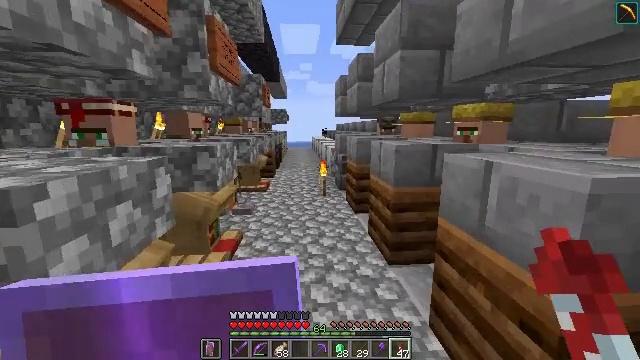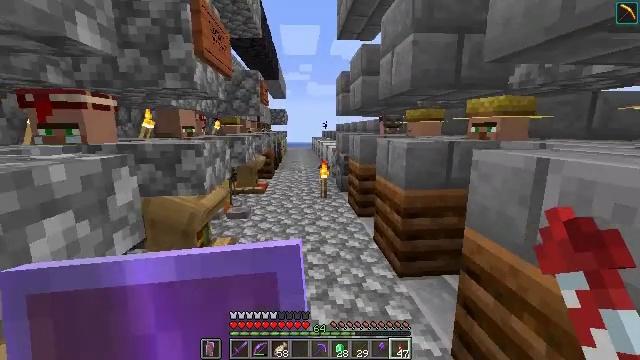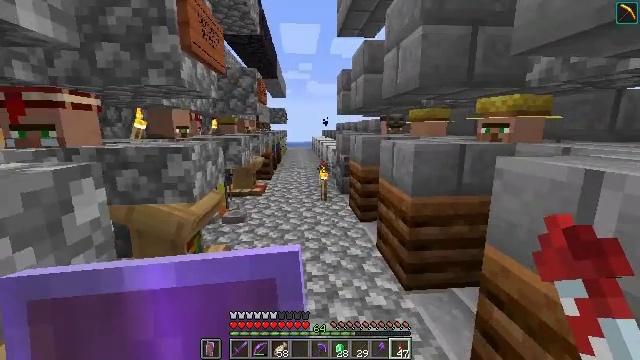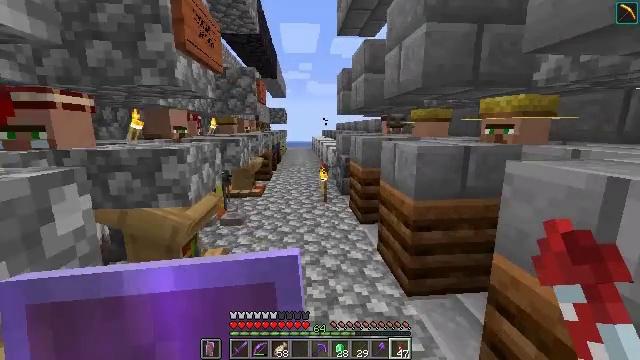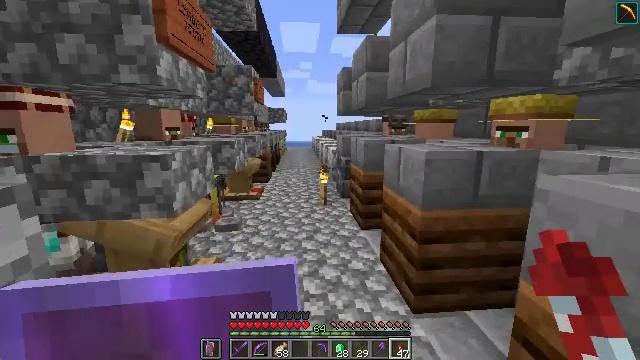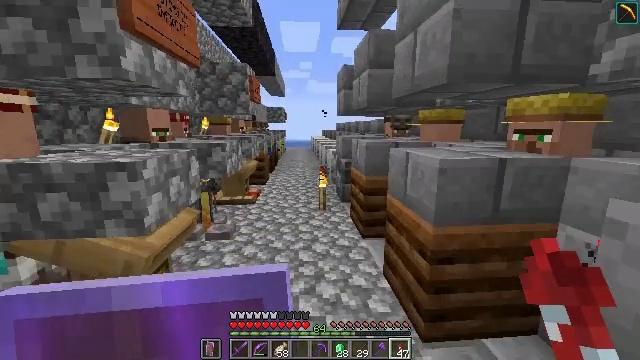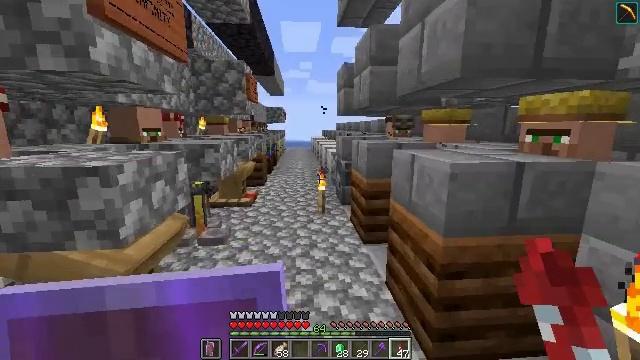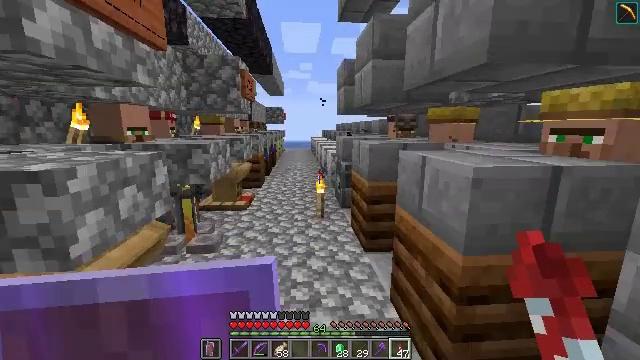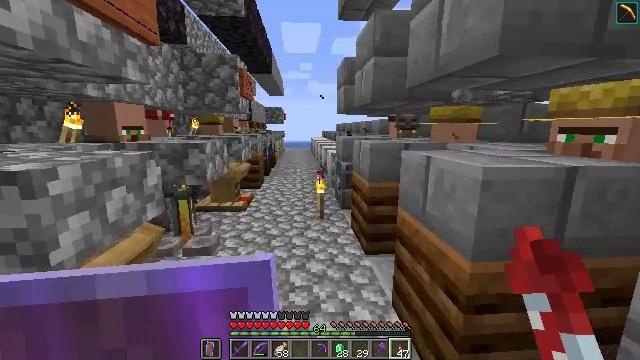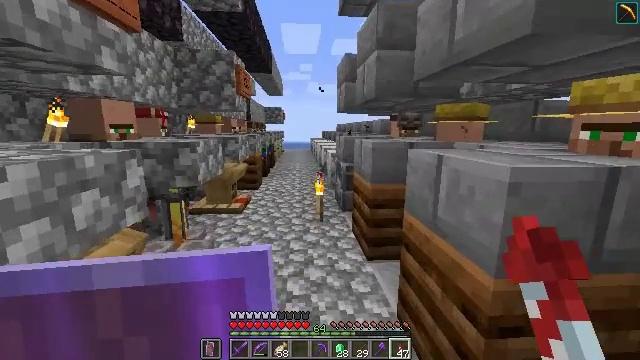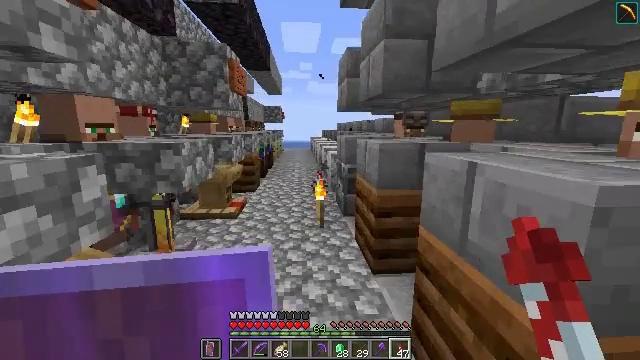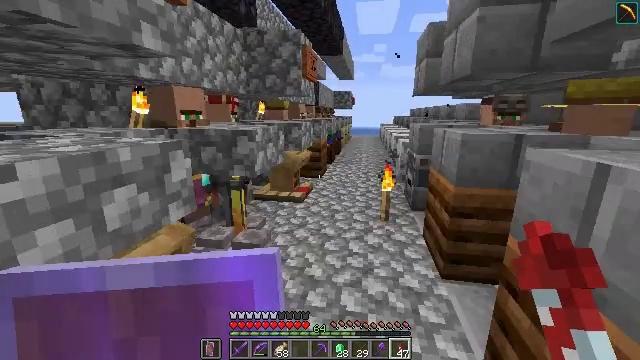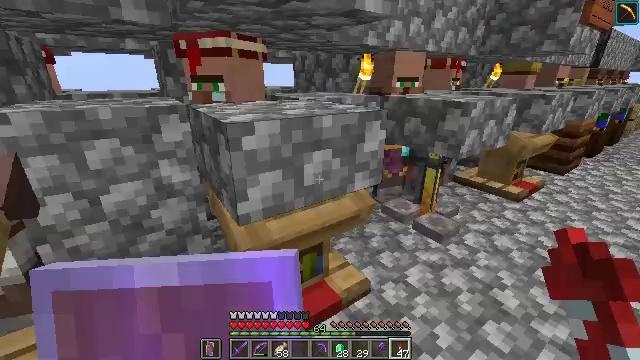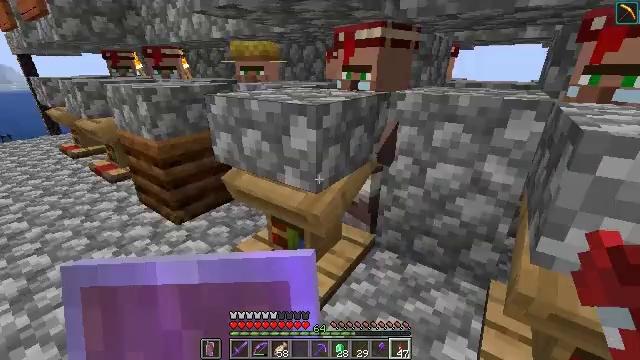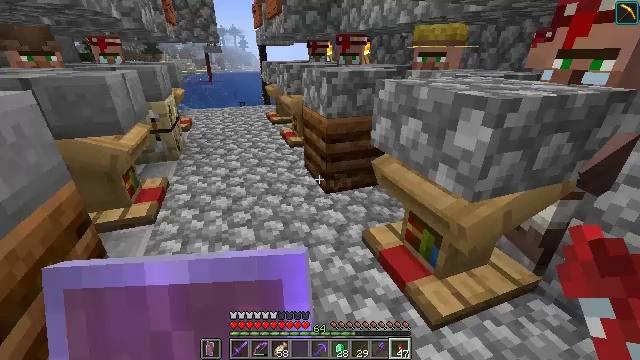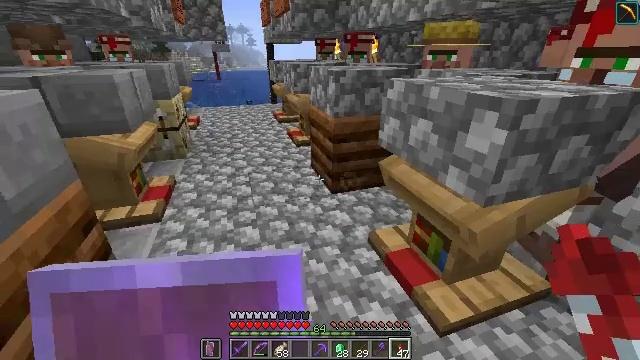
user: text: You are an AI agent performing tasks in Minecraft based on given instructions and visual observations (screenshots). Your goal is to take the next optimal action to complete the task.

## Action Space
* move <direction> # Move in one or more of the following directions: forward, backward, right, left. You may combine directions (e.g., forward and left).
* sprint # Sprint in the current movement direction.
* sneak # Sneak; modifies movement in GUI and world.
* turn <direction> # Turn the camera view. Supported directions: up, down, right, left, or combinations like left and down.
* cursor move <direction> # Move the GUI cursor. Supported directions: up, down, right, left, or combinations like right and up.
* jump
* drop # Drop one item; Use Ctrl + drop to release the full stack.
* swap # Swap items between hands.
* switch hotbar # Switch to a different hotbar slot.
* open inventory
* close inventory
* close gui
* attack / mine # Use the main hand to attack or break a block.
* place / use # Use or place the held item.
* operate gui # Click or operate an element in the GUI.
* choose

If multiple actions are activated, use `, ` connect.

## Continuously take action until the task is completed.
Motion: motion action
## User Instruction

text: Left click on the blast furnace to break it.
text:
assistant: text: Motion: move forward
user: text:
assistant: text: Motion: move forward
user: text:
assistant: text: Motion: move forward
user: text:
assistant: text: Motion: move forward
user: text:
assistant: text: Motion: move forward
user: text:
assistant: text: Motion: move forward
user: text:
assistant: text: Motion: move forward
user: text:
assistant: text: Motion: move forward
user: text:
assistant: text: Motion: move forward
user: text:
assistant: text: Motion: move forward
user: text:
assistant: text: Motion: move forward, turn left and down
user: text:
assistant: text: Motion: turn left and down
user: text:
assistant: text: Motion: turn left and down
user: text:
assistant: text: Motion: move forward, turn left and down
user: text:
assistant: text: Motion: move forward, turn left
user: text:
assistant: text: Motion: move forward
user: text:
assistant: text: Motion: move forward
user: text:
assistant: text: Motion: move forward
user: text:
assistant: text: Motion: move forward
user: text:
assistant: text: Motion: move forward
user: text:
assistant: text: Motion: move forward
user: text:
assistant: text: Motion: move forward, sprint
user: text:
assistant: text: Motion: move forward, sprint, turn left and up
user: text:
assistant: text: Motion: move forward, sprint, turn left and up
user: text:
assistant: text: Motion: move forward, sprint, turn left and up
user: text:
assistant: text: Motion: move forward, sprint
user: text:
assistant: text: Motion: move forward, sprint
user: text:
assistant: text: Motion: move forward, sprint
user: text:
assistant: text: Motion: move forward, sprint
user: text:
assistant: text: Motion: move forward, sprint